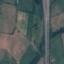
Land use / land cover class: Highway